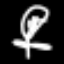
Label: leaf